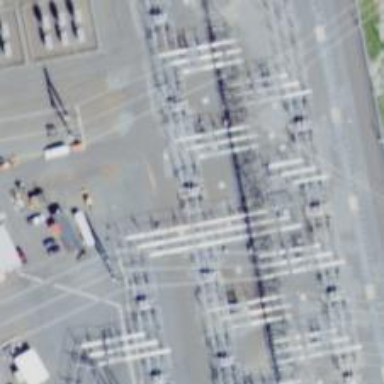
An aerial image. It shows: Switch for power supply.